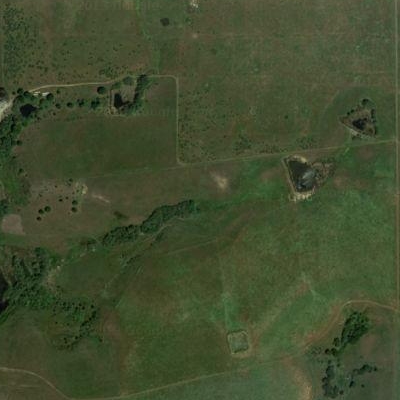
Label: Grass